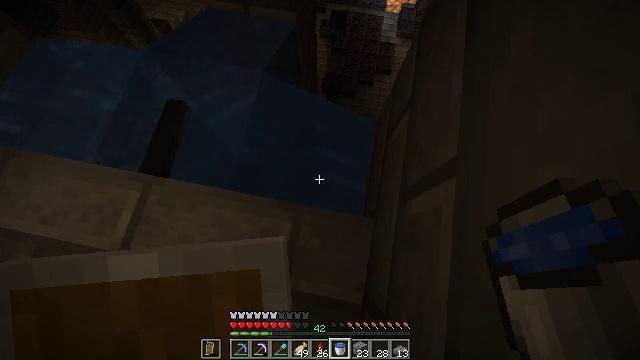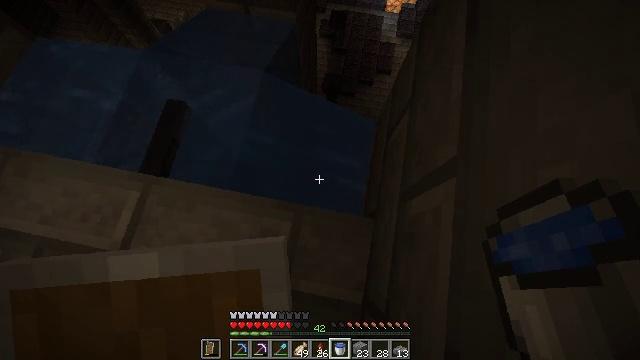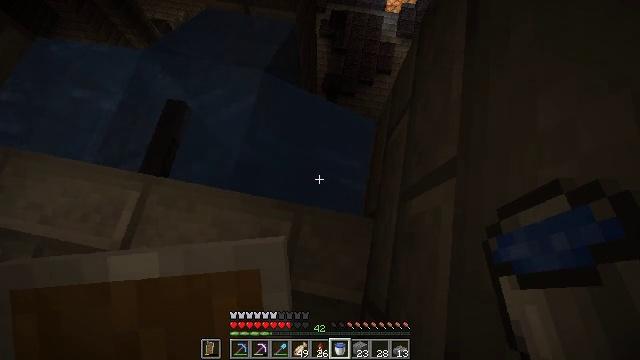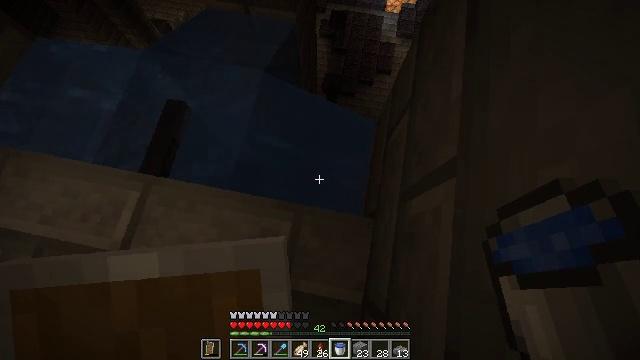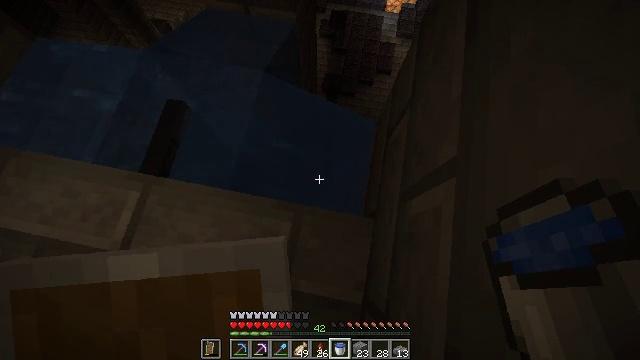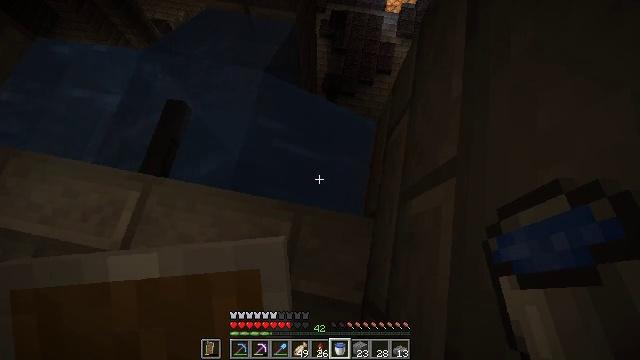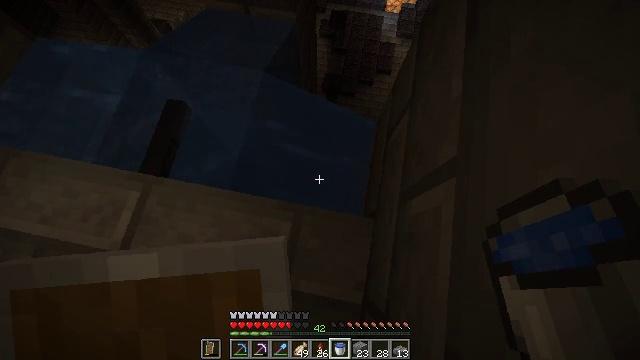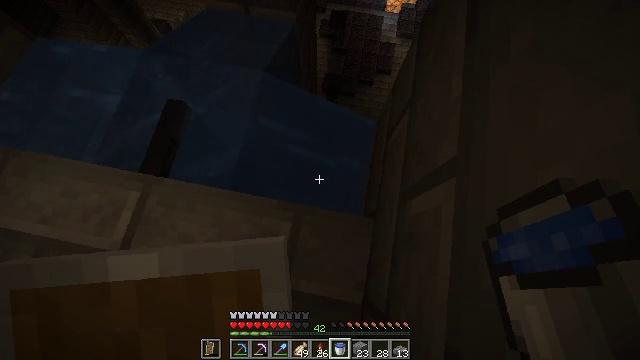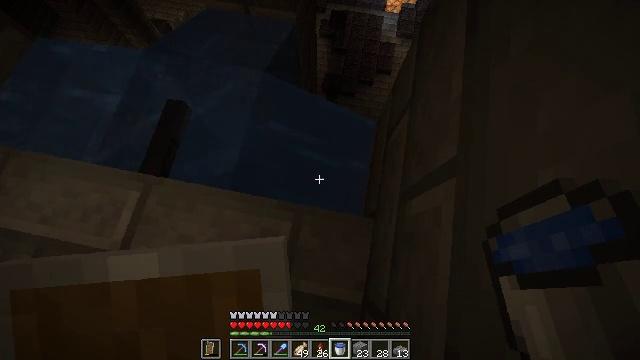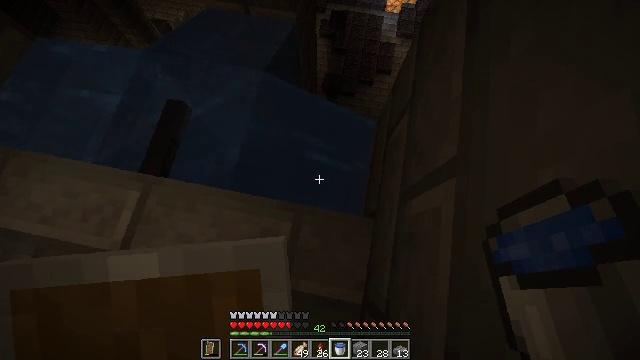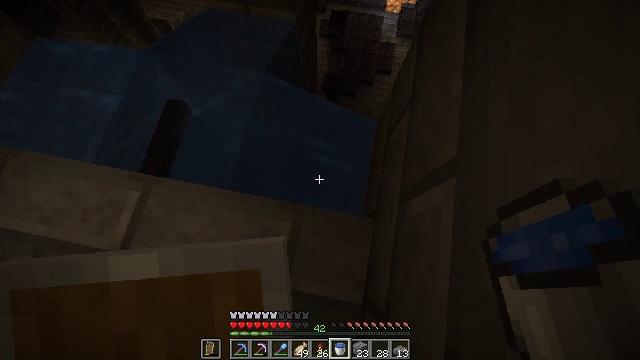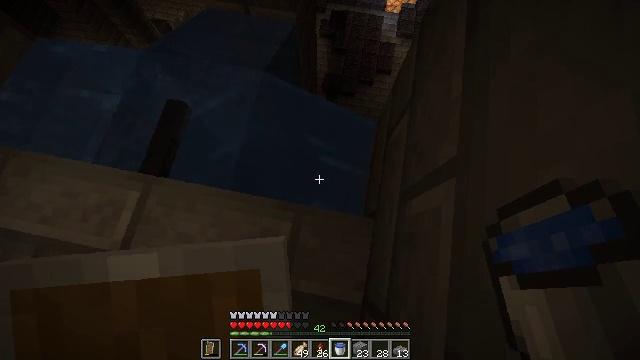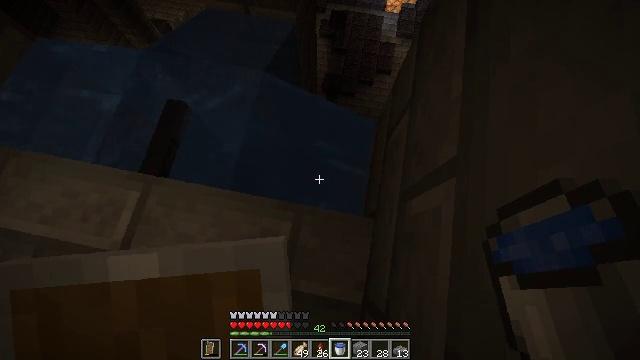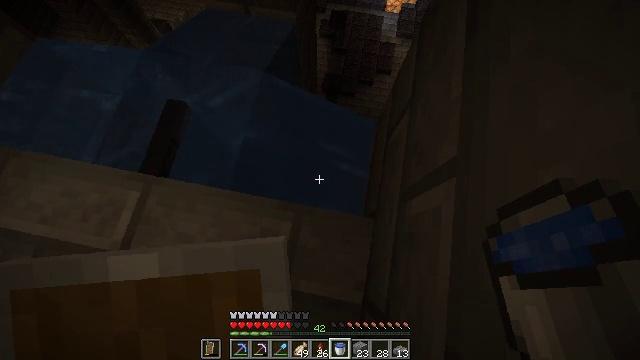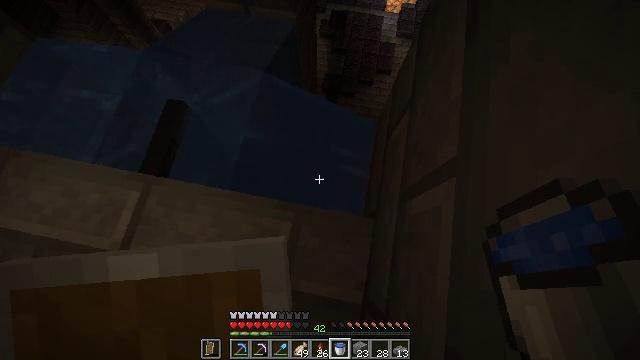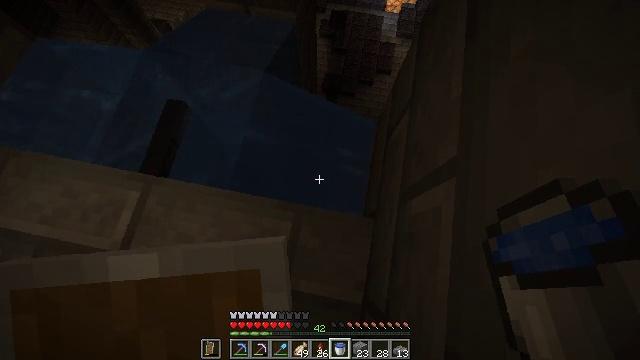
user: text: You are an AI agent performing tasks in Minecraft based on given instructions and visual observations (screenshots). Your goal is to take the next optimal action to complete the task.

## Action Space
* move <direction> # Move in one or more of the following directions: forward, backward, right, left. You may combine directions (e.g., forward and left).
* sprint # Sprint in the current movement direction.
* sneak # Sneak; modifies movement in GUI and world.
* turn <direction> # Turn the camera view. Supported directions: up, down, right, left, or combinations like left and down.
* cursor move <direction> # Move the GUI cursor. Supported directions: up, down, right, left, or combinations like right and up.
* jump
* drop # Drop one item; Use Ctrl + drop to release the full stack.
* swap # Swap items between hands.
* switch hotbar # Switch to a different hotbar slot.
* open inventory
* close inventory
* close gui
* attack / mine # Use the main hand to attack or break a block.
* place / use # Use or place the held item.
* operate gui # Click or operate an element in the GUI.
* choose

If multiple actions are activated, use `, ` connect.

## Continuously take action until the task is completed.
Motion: motion action
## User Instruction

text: Gather the black stained glass pane.
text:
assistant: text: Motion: no_op
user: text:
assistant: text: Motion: no_op
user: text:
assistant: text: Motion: no_op
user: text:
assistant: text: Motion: no_op
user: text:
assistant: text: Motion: no_op
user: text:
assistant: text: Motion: no_op
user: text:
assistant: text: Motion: no_op
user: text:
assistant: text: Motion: no_op
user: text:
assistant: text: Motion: no_op
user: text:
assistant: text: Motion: no_op
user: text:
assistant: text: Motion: no_op
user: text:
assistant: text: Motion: no_op
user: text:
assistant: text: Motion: no_op
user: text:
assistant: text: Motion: no_op
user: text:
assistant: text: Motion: no_op
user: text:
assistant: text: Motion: no_op
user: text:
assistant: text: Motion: no_op
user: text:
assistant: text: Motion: no_op
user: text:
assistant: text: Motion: no_op
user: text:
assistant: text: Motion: no_op
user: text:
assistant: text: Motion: no_op
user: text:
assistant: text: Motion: no_op
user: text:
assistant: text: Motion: no_op
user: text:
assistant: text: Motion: no_op
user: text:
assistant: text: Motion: no_op
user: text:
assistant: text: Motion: no_op
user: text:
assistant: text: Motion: no_op
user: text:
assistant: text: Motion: no_op
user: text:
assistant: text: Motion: no_op
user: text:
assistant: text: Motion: no_op